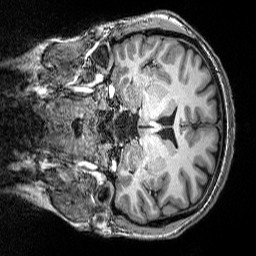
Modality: T1w
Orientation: coronal
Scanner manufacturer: siemens
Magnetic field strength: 3 T
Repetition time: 2.5 s
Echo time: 0.00343 s